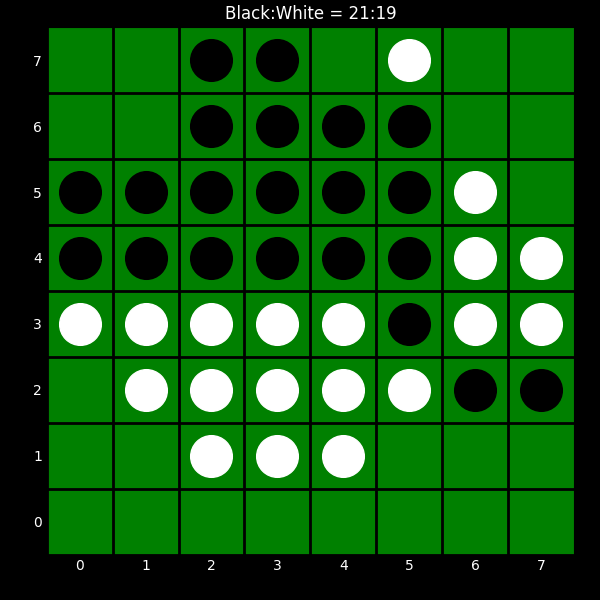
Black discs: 21
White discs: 19